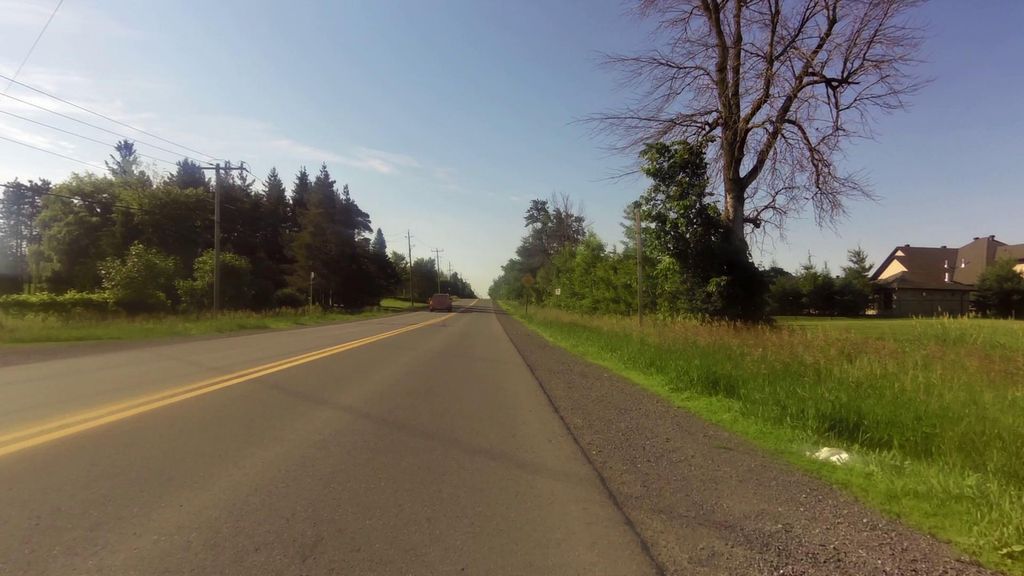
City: ottawa-gatineau